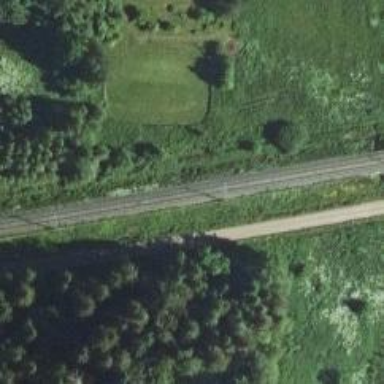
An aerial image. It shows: Railway signal with catenary mast.